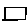
Label: square